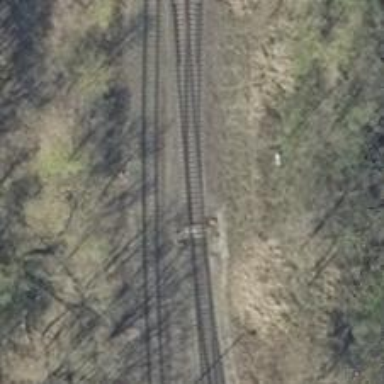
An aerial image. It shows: Railway switch.